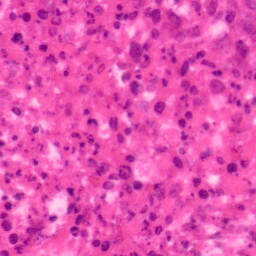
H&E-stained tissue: Colon